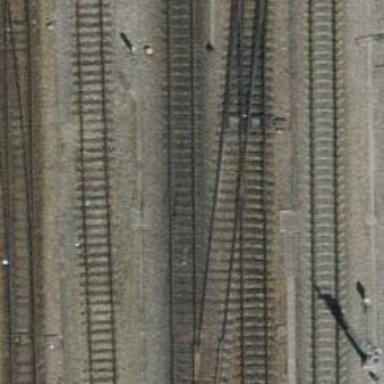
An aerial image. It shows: Single railway track with electrified contact line.